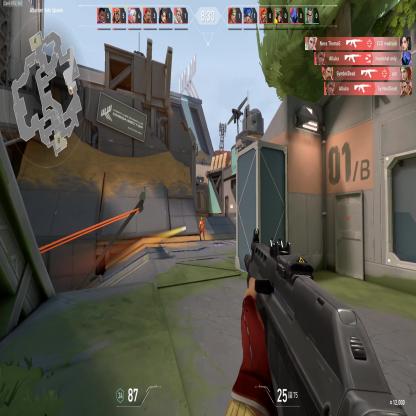
Label: enemy